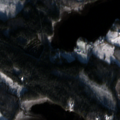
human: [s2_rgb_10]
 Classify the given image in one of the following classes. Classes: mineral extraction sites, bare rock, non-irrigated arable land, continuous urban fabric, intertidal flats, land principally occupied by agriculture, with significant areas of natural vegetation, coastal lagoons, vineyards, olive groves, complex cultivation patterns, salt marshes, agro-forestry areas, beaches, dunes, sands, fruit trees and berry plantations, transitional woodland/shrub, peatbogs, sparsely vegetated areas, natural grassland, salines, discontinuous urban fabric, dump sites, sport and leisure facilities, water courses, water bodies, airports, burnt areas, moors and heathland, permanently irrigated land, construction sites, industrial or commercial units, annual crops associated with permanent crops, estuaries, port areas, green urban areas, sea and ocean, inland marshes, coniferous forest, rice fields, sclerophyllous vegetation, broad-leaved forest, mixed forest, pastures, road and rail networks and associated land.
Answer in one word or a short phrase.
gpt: land principally occupied by agriculture, with significant areas of natural vegetation, coniferous forest, mixed forest, inland marshes, water bodies